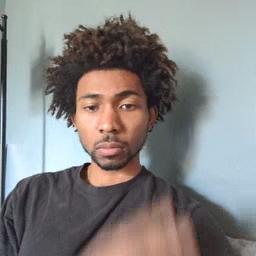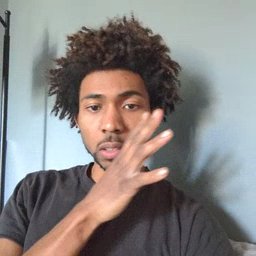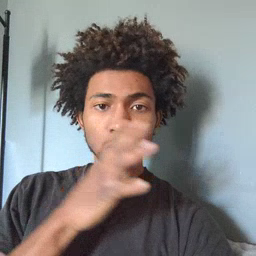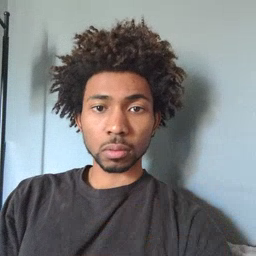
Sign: farm